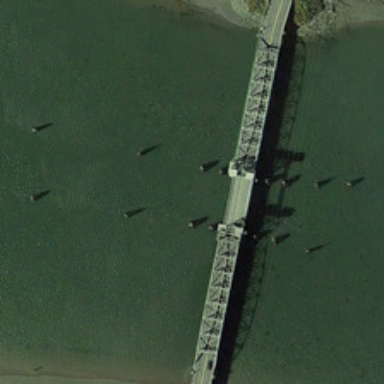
A long bridge is between the two mountains .